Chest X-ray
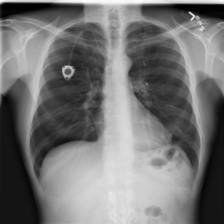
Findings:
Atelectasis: negative
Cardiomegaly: negative
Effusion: negative
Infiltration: negative
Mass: negative
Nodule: negative
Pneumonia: negative
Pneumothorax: negative
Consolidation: negative
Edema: negative
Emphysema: negative
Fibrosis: negative
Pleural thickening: negative
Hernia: negative